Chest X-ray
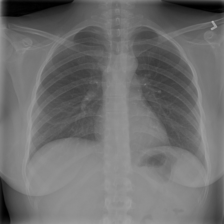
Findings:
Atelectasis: negative
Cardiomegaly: negative
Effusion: negative
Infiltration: negative
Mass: negative
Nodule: negative
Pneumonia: negative
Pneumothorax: negative
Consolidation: negative
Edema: negative
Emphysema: negative
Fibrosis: negative
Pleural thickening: negative
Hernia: negative